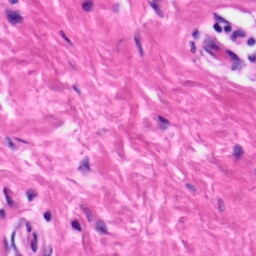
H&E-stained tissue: Skin